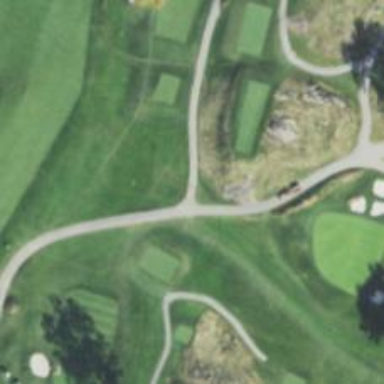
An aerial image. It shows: Footway that resembles golf path.